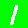
Digit: 1